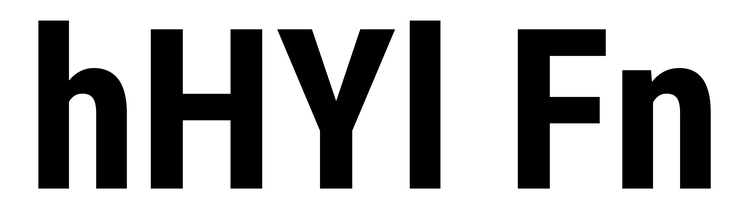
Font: Roboto_Condensed_Bold